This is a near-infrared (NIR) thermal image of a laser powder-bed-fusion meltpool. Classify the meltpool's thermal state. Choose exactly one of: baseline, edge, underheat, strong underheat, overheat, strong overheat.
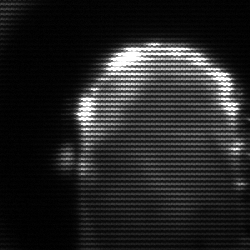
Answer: baseline